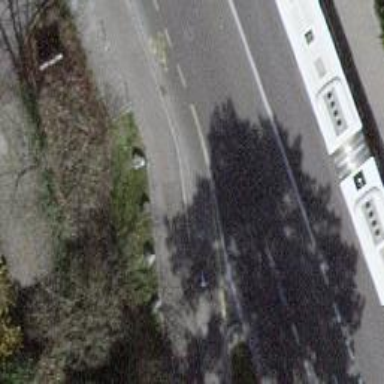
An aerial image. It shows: Asphalt sidewalk.